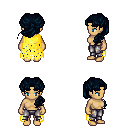
a pixel art fantasy rpg character, female body template, human, tanned skin, yellow tattered cape, metal pants, raven princess hairstyle, four views (front, back, left, right), 2x2 character sprite sheet, small pixel art, hard edges, no anti-aliasing